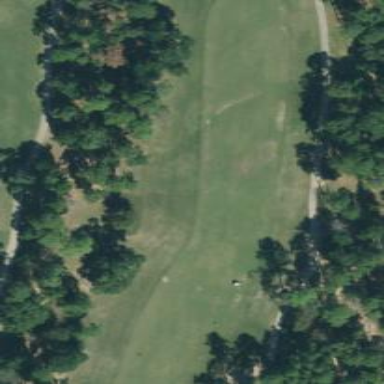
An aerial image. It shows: Golf fairway surrounded by grass.